Question: not much to explain as I have no logical explaination as to why this is not working :s

Just to confirm, It is a 'jpeg' file extention, the name is correct and I don't see any other issue with why it would not work be found.
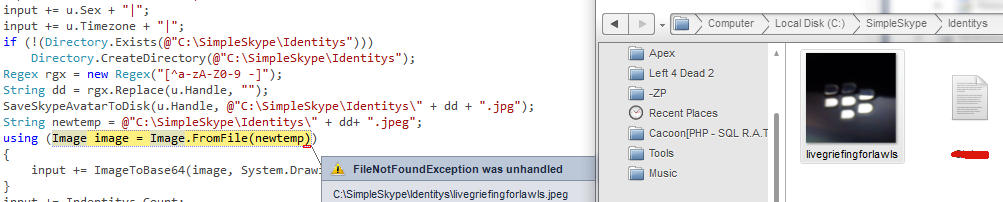
Answer: You're saving it to a filename ending with "jpg" and then from a filename ending with "jpeg". Assuming you're trying to load the file you've just saved, that's the problem.
(I'd copy the code to point out the lines in question, but you only included it as an image...)
I'd strongly suggest constructing the filename , and using that variable twice:
'''
// I prefer using Path.Combine over string concatenation, but both will work.
// You might want to change "Identitys" to "Identities" though :)
string file = Path.Combine(@"C:", "SimpleSkype", "Identitys", dd + ".jpg");
SaveSkypeAvatarToDisk(u.Handle, file);
using (Image image = Image.FromFile(file))
{
...
}
'''